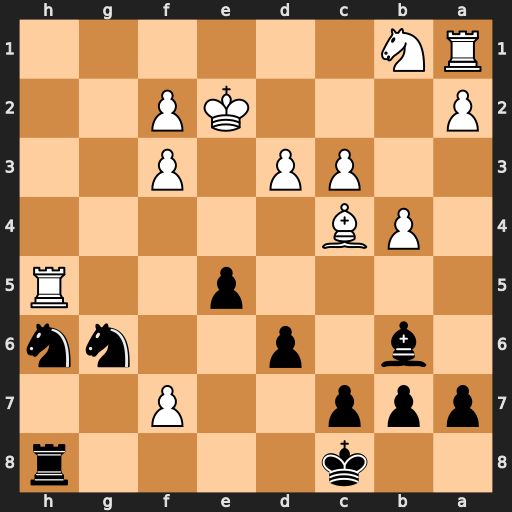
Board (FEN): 2k4r/ppp2P2/1b1p2nn/4p2R/1PB5/2PP1P2/P3KP2/RN6
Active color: b
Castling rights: -
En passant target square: -
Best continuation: Nf4+ Kd2 Nxh5